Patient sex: M
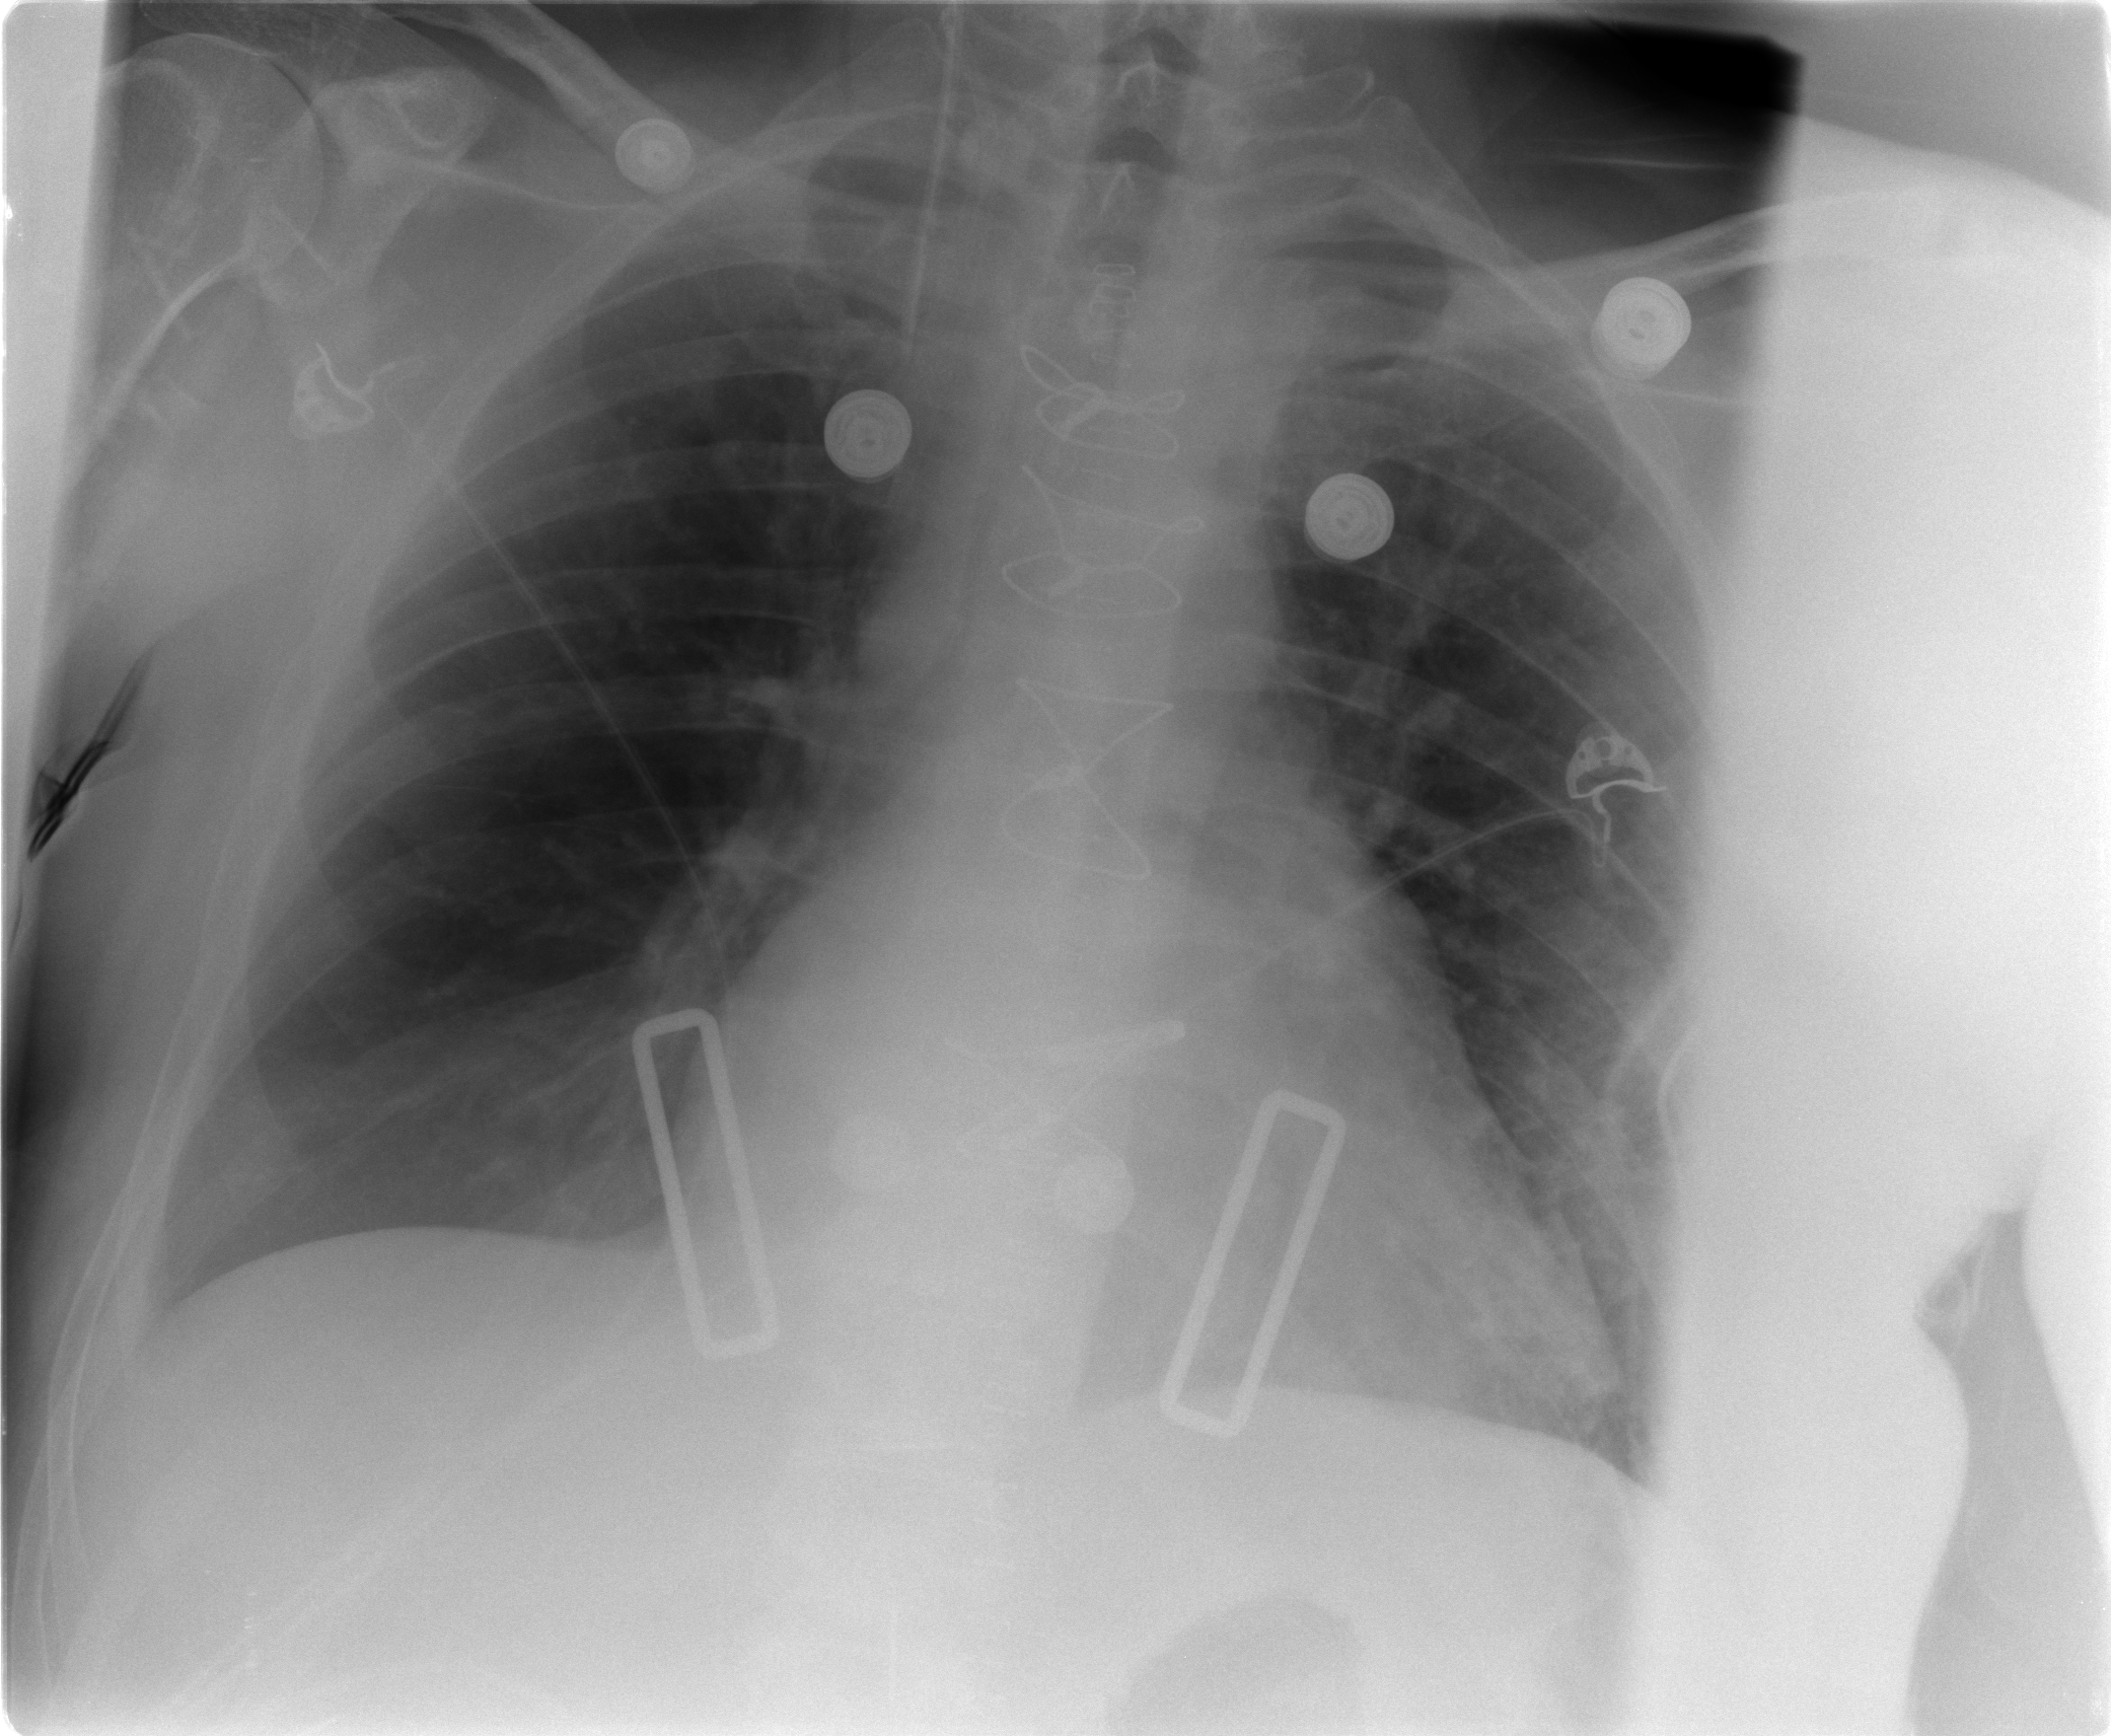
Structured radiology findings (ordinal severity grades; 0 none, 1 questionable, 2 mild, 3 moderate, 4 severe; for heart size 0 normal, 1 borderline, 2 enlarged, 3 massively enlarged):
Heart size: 0
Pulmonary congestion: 0
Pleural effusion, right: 1
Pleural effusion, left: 0
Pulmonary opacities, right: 0
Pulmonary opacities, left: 0
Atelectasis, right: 0
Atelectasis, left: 2